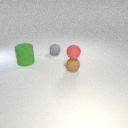
small brown rubber sphere in front of small gray rubber sphere